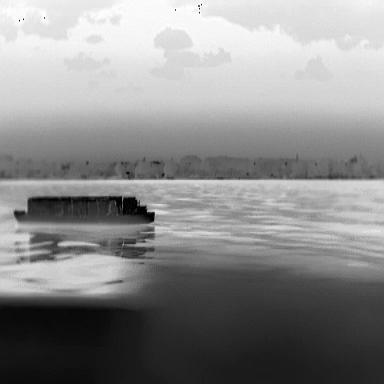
There is a fishing_boat in the infrared image.